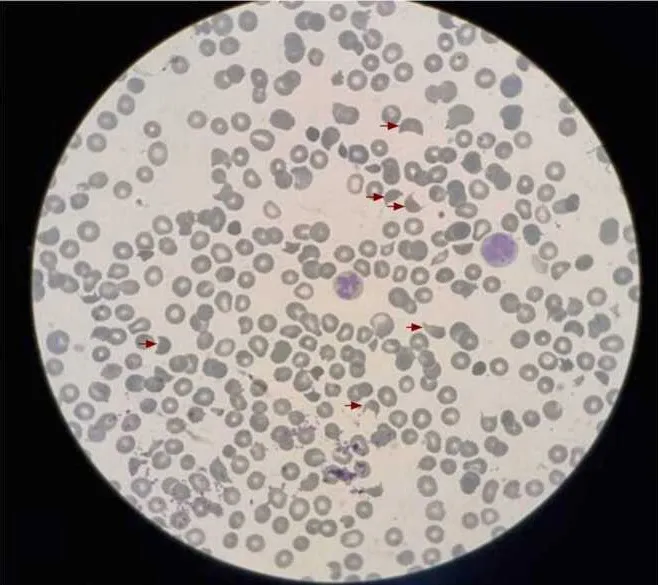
Peripheral blood smear depicts abundant schistocytes (6 %) (red arrows) due to microangiopathic hemolytic anemia.
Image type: pathology (giemsa)